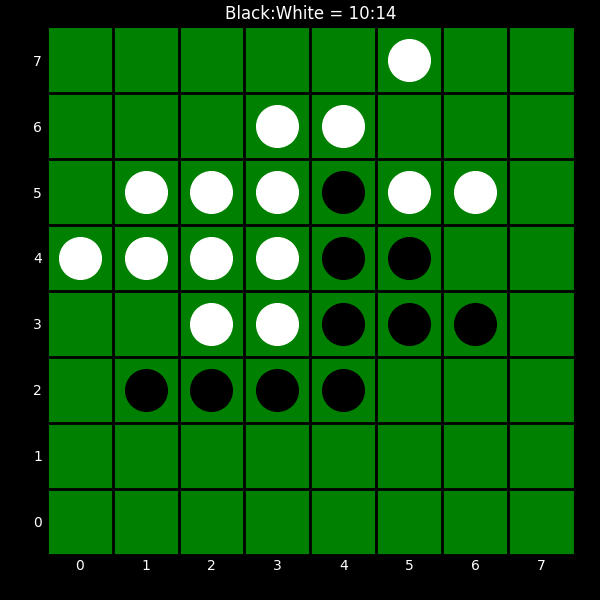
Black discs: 10
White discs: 14